Question: My app doesnt want to use GPS and using network to get location instead. I checked that by analysing latitude and longtitude, they're a little bit random (like network location).
If I use another app using GPS (e.g Endomondo Sports tracker) I see characteristic mark, which means, that GPS is currently working:

When I launch my application, there's no mark at all.
I'm using following code (code by Lars Vogella, Source: <URL>:
'''
import android.app.Activity;
import android.content.Context;
import android.location.Criteria;
import android.location.Location;
import android.location.LocationListener;
import android.location.LocationManager;
import android.os.Bundle;
import android.widget.TextView;
import android.widget.Toast;
public class ShowLocationActivity extends Activity implements LocationListener {
private TextView latituteField;
private TextView longitudeField;
private LocationManager locationManager;
private String provider;
/** Called when the activity is first created. */
@Override
public void onCreate(Bundle savedInstanceState) {
super.onCreate(savedInstanceState);
setContentView(R.layout.main);
latituteField = (TextView) findViewById(R.id.TextView02);
longitudeField = (TextView) findViewById(R.id.TextView04);
// Get the location manager
locationManager = (LocationManager) getSystemService(Context.LOCATION_SERVICE);
// Define the criteria how to select the locatioin provider -> use
// default
Criteria criteria = new Criteria();
provider = locationManager.getBestProvider(criteria, false);
Location location = locationManager.getLastKnownLocation(provider);
// Initialize the location fields
if (location != null) {
System.out.println("Provider " + provider + " has been selected.");
onLocationChanged(location);
} else {
latituteField.setText("Location not available");
longitudeField.setText("Location not available");
}
}
/* Request updates at startup */
@Override
protected void onResume() {
super.onResume();
locationManager.requestLocationUpdates(provider, 400, 1, this);
}
/* Remove the locationlistener updates when Activity is paused */
@Override
protected void onPause() {
super.onPause();
locationManager.removeUpdates(this);
}
@Override
public void onLocationChanged(Location location) {
int lat = (int) (location.getLatitude());
int lng = (int) (location.getLongitude());
latituteField.setText(String.valueOf(lat));
longitudeField.setText(String.valueOf(lng));
}
@Override
public void onStatusChanged(String provider, int status, Bundle extras) {
// TODO Auto-generated method stub
}
@Override
public void onProviderEnabled(String provider) {
Toast.makeText(this, "Enabled new provider " + provider,
Toast.LENGTH_SHORT).show();
}
@Override
public void onProviderDisabled(String provider) {
Toast.makeText(this, "Disabled provider " + provider,
Toast.LENGTH_SHORT).show();
}
}
'''
Of course I added permissions in 'AndroidManifest.xml' file:
'''
<uses-permission android:name="android.permission.ACCESS_COARSE_LOCATION" />
<uses-permission android:name="android.permission.ACCESS_FINE_LOCATION" />
<uses-permission android:name="android.permission.INTERNET" />
'''
Any ideas?
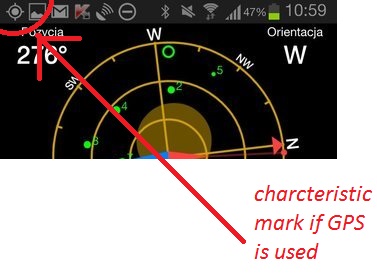
Answer: you can use 'GPS' instead of selecting best provider by deciding criteria.
Example, Replace:
'''
locationManager.requestLocationUpdates(provider, 400, 1, this);
'''
With:
'''
locationManager.requestLocationUpdates(LocationManager.GPS_PROVIDER, 400, 1, this);
'''
Depending on your application's use case, you have to choose a specific location provider
i.e. 'LocationManager.GPS_PROVIDER' or 'LocationManager.NETWORK_PROVIDER'
Alternatively, you can provide some input criteria such as accuracy, power requirement, monetary cost, and so on, and let Android decide a closest match location provider
'''
// Retrieve a list of location providers that have fine accuracy, no monetary cost, etc
Criteria criteria = new Criteria();
criteria.setAccuracy(Criteria.ACCURACY_FINE);
criteria.setCostAllowed(false);
String providerName = locManager.getBestProvider(criteria, true);
//and then you can make location update request with selected best provider
locationManager.requestLocationUpdates(provider, 400, 1, this);
'''
Have a look at <URL> for reference